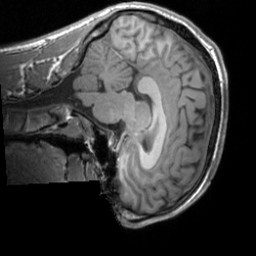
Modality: T1w
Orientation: sagittal
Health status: healthy
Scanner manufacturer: siemens
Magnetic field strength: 3 T
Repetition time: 1.9 s
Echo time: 0.00226 s